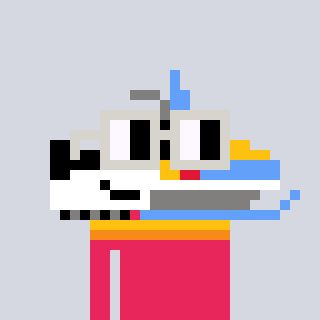
a pixel art character with square light gray glasses, a snowmobile-shaped head and a redpinkish-colored body on a cool background